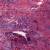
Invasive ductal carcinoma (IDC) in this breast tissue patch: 1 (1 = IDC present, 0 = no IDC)